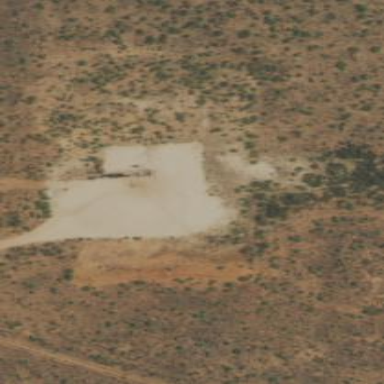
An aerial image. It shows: Wellsite surrounded by sand.